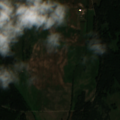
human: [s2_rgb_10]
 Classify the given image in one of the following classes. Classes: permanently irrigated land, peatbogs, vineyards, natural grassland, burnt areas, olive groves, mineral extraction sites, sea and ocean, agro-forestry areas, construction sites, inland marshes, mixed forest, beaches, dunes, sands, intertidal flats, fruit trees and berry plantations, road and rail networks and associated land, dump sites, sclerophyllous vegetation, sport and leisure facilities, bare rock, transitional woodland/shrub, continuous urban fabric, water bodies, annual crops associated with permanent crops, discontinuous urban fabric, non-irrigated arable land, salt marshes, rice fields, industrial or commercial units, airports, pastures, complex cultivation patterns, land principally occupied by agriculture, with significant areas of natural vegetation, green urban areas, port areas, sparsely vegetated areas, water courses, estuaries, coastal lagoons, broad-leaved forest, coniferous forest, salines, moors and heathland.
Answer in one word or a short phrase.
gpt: non-irrigated arable land, land principally occupied by agriculture, with significant areas of natural vegetation, mixed forest